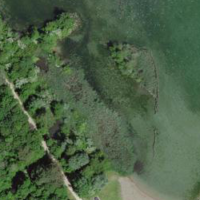
EUNIS habitat code: 14
Species observed at this site:
Prunus padus